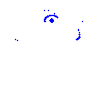
Particle: proton